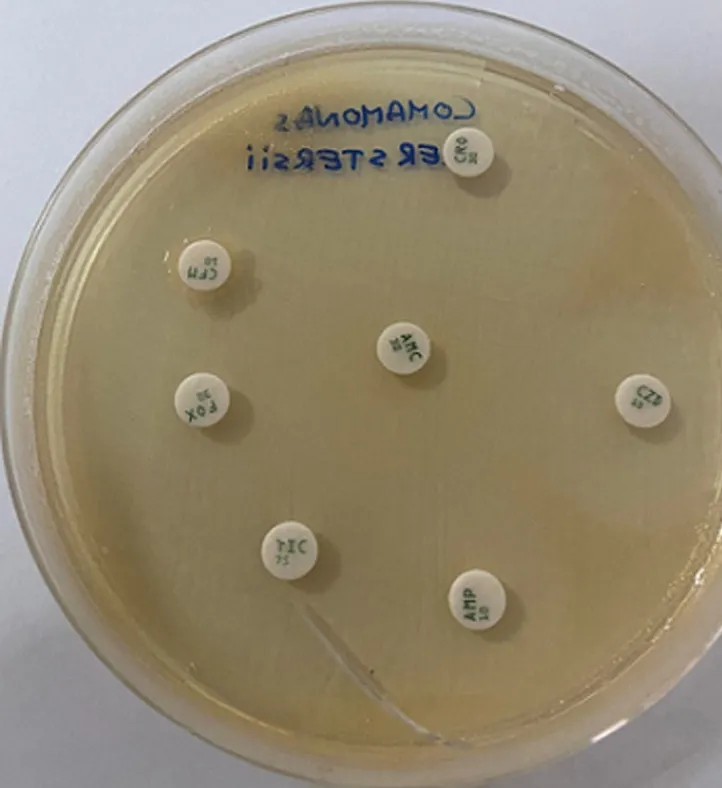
an antibiogram with disc showing a multi sensitive profile.
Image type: medical_photograph (skin_photograph)